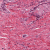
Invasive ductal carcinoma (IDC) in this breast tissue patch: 0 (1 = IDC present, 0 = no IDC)